四年级 · 计数
下面是学校运动会举行百米赛跑, 四年级 4 位学生的比赛成绩, ( ) 得第一名。

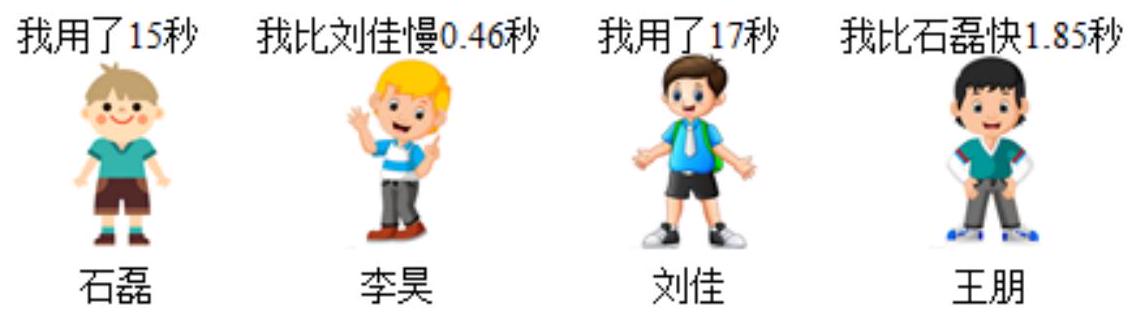
A. 王朋
B. 刘佳
C. 李昊
D. 石霹

答案: A
解析: 解A

【分析】分别求出李昊和王朋的比赛成绩, 再将四位学生的比赛成绩比较大小, 用时最短的那位学生得第一名。

【详解】 $17+0.46=17.46$ (秒)

$15-1.85=13.15$ (秒 $)$

13.15 秒 $<15$ 秒 $<17$ 秒 $<17.46$ 秒

则王朋得第一名。

故答案为: A。

【点睛】本题考查小数加减法的计算以及小数比较大小的方法, 小数比较大小的方法与整数基本相同,都是从高位起, 依次把相同数位上的数进行比较。